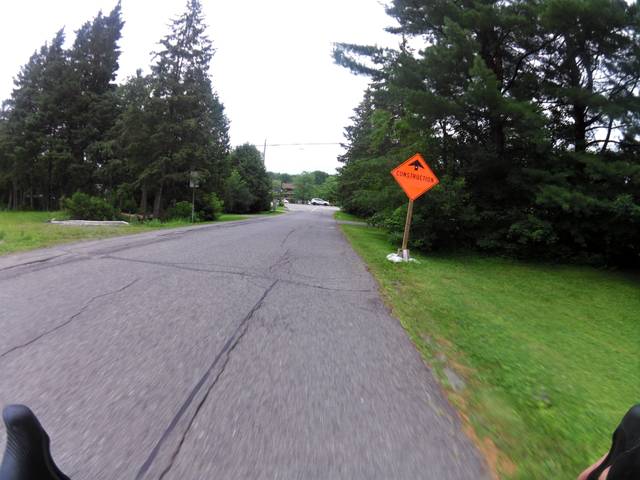
Region: Canada
Coordinates: 45.327, -75.703